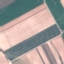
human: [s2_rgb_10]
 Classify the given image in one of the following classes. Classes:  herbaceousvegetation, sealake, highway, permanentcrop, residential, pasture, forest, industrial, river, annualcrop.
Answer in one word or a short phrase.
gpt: AnnualCrop